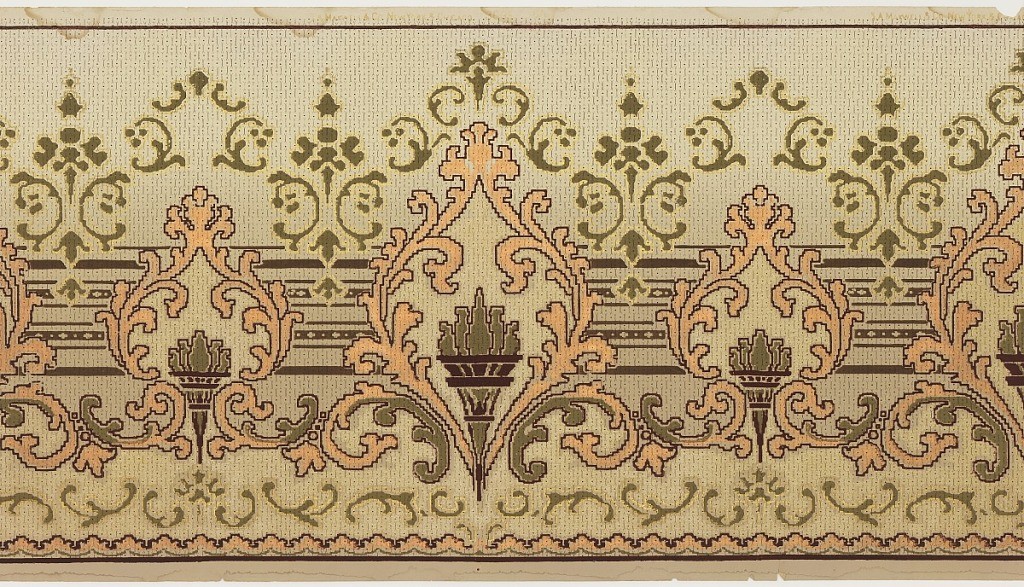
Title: Frieze
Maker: Maxwell & Co., S.A., Chicago, Illinois, USA
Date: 1905–1915
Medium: Machine-printed paper
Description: Foliate medallions alternating large and small. Torch-like motif enframed within each medallon. Printed to similate a textile or embroidery. Printed in metallic gold and copper